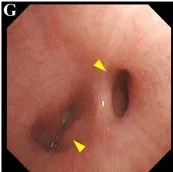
Bronchoscopy image showing extensive airway defects accompanied by mucosal hyperemia and edema. Variable narrowing in subsegmental bronchi of LLLB (yellow arrowhead). LMB, left main bronchus; RMB, right main bronchus; RMLB, right middle lobe bronchus; RLLB, right lower lobe bronchus; LLLB, left lower lobe bronchus.
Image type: endoscopy (airway_endoscopy)